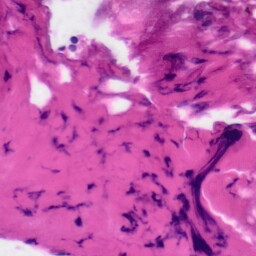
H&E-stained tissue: Tonsil